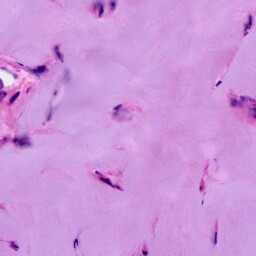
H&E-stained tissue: Breast